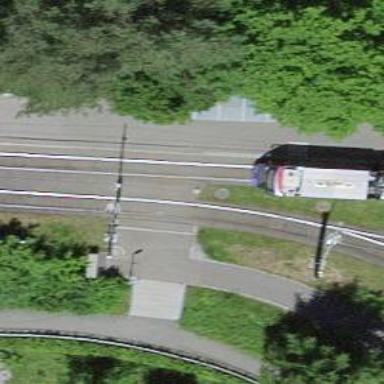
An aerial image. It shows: Tram railway with one track and electrified by contact line.